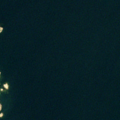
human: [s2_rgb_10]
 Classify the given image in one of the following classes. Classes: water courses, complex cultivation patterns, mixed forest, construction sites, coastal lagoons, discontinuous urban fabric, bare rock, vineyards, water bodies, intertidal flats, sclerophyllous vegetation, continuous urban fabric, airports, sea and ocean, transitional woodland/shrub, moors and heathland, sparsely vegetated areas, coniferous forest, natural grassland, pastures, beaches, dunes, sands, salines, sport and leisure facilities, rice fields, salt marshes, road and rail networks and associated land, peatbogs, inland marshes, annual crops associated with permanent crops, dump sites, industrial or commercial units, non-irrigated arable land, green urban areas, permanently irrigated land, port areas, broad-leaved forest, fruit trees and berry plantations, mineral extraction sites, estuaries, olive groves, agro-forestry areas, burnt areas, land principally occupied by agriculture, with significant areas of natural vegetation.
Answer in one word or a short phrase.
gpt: sea and ocean